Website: ulta-beauty
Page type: address-validator
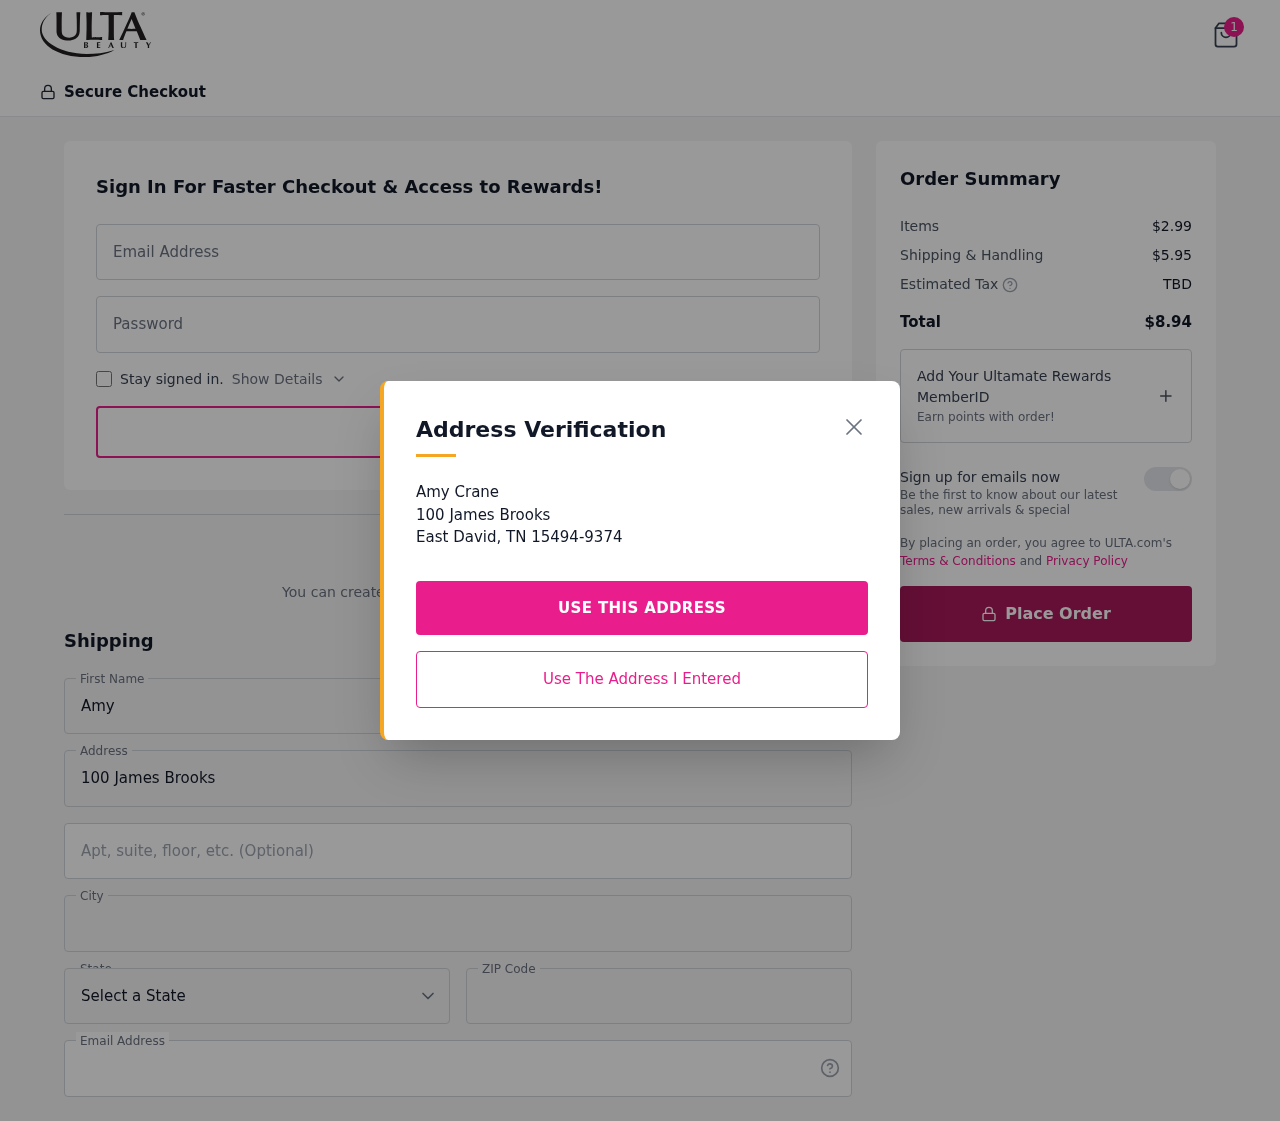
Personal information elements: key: PII_CITY
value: East David
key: PII_EMAIL
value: amy_crane@hotmail.com
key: PII_FIRSTNAME
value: Amy
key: PII_LASTNAME
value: Crane
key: PII_POSTCODE
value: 15494
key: PII_STATE_ABBR
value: TN
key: PII_STREET
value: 100 James Brooks
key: PII_STREET2
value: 100 James Brooks
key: PII_FULLNAME2
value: Amy Crane
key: PII_CITY2
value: East David
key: PII_STATE_ABBR2
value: TN
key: PII_POSTCODE_FULL
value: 15494
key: PII_POSTCODE_EXT
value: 9374
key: PII_POSTCODE_NUMERIC
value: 15494
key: PII_POSTCODE_EXT_NUMERIC
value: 9374
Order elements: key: ORDER_NUM_ITEMS
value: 1
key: ORDER_SUBTOTAL
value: $2.99
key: ORDER_SHIPPING_COST
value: $5.95
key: ORDER_TOTAL
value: $8.94